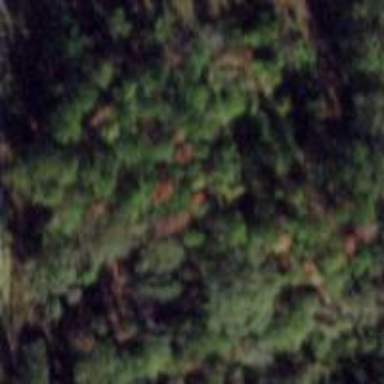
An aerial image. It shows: Mixed leaf woodland.